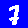
Digit: 7